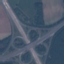
Label: Highway